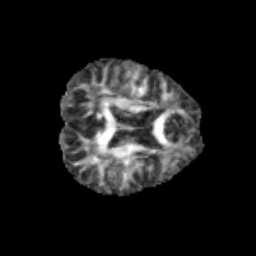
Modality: FA
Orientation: axial
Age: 11
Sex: male
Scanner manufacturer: siemens
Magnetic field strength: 3 T
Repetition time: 3.8 s
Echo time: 0.07 s